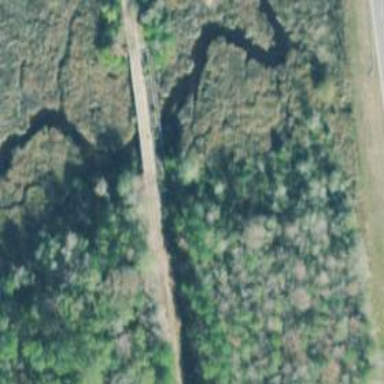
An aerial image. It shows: Disused railway bridge.